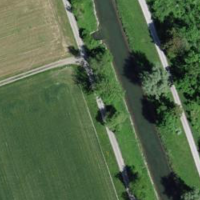
EUNIS habitat code: 52
Species observed at this site:
Euonymus europaeus